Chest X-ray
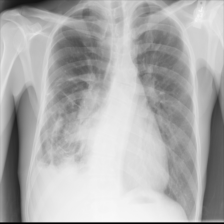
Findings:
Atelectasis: negative
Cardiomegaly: negative
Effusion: positive
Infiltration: negative
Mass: positive
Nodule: negative
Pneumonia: negative
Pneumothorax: negative
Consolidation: negative
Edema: negative
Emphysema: negative
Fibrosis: negative
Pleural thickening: negative
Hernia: negative